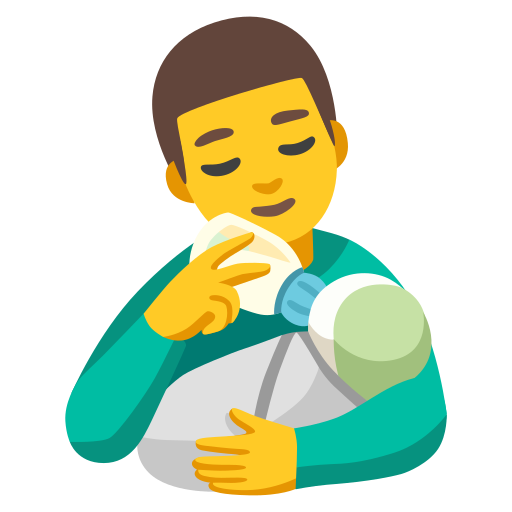
Emoji: 👨‍🍼